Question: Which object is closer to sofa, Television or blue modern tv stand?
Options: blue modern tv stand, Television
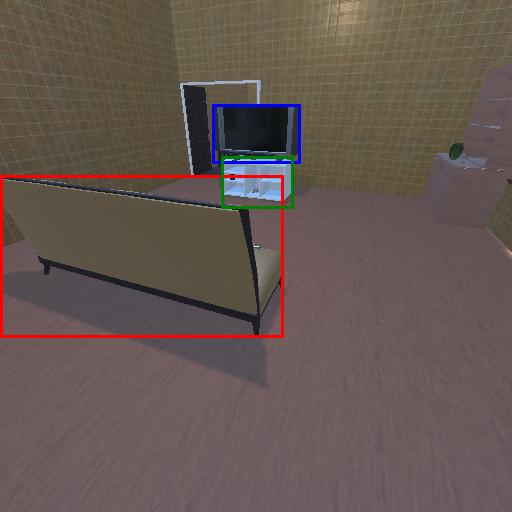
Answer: blue modern tv stand